Aerial crown-view tile of a tropical tree (Barro Colorado Island, Panama), acquired 20240918:
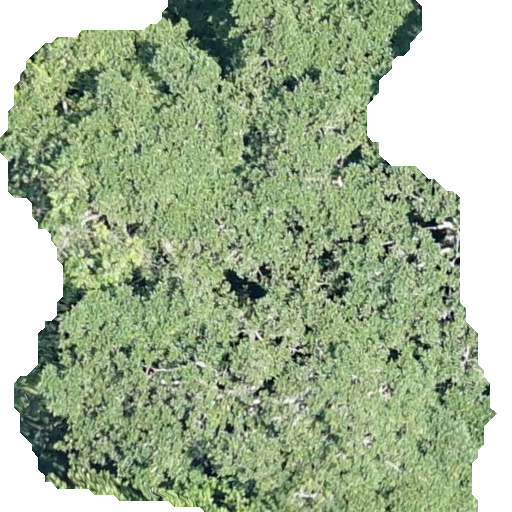
Species: Ficus insipida
GBIF accepted scientific name: Ficus insipida
Crown area: 393.486 m²